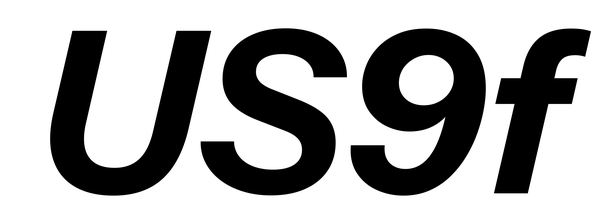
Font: InstrumentSans-Italic_Bold_Italic